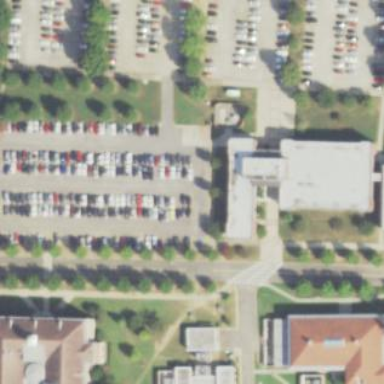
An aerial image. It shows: View of university building.